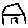
Label: house